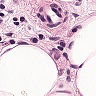
Metastatic tissue present: yes